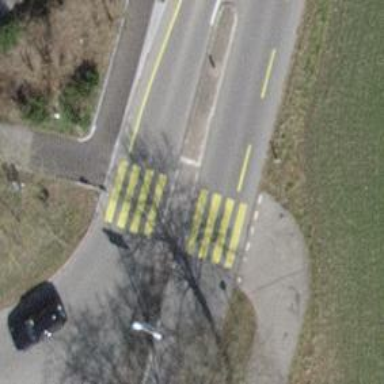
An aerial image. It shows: Marked zebra crossing with pedestrian island.